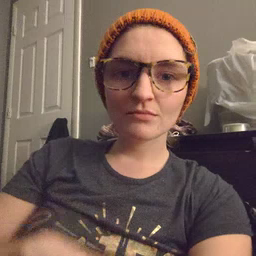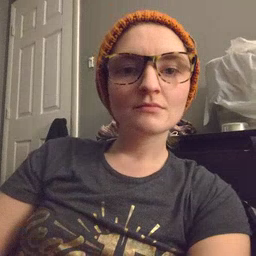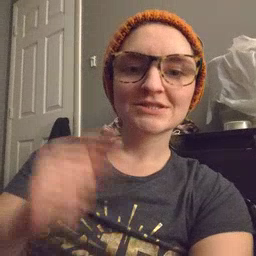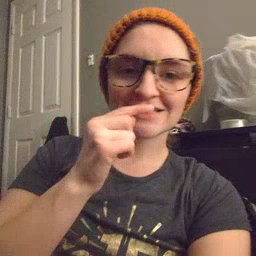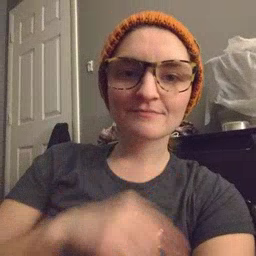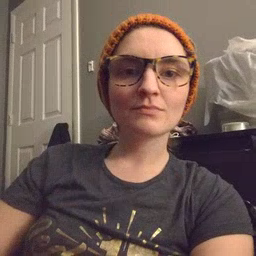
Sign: toothbrush